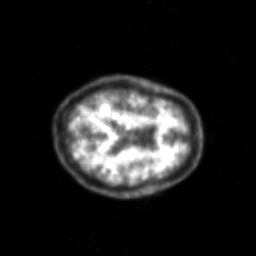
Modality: PET
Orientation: axial
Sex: male
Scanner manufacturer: siemens